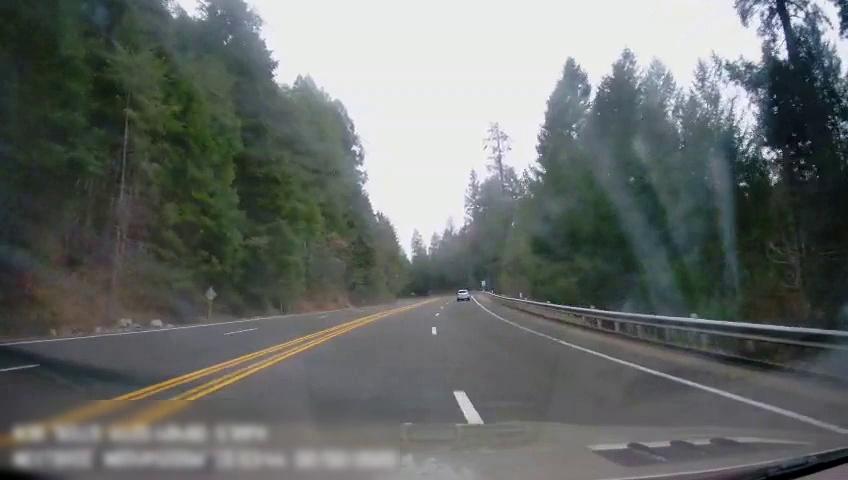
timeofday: Day
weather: Cloudy
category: Drivable Space
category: Vehicles | Car
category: Lanes | Alternate Lane
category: Lanes | Alternate Lane
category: Lanes | Alternate Lane
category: Lanes | Current Lane
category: Lanes | Current Lane
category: Lanes | Alternate Lane